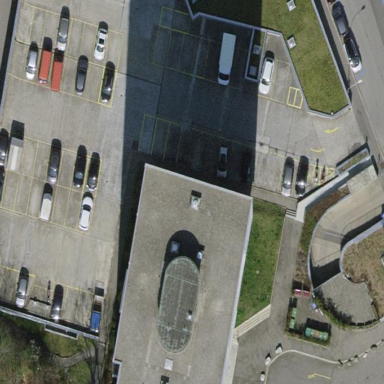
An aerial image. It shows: Parking area with surface.